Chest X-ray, AP view. Patient: 17 years old, sex F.
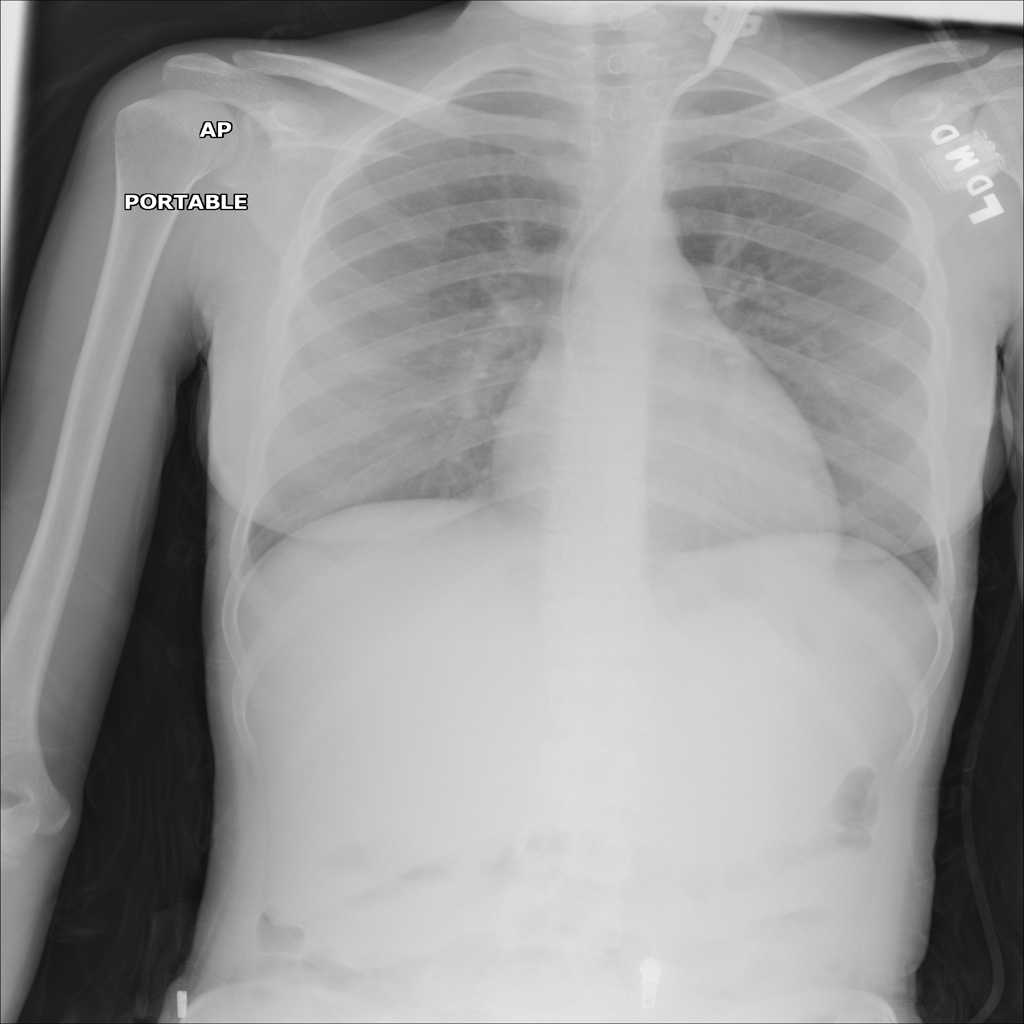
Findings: No Finding